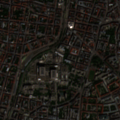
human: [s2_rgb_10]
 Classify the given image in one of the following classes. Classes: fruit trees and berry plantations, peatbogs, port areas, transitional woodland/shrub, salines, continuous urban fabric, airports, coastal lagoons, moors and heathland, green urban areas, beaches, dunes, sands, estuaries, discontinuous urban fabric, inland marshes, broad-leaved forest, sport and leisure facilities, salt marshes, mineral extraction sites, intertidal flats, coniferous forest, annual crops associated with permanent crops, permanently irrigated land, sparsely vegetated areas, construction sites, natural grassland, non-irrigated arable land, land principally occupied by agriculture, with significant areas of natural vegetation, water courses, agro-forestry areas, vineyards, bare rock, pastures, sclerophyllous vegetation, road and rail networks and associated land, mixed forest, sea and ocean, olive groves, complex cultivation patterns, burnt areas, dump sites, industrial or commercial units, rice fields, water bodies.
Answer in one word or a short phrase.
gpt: continuous urban fabric, industrial or commercial units